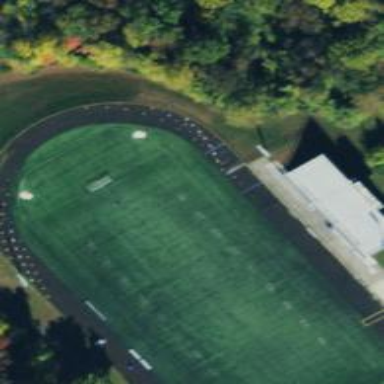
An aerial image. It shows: American football pitch.